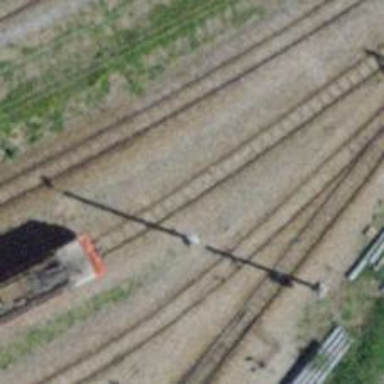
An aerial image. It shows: Narrow-gauge railway yard with electrified contact line.